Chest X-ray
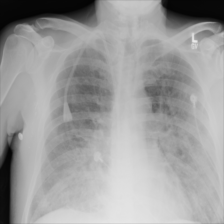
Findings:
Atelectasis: negative
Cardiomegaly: negative
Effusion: negative
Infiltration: negative
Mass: negative
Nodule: negative
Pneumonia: negative
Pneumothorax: negative
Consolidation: negative
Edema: negative
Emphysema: negative
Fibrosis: negative
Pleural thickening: positive
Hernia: negative